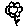
Label: flower